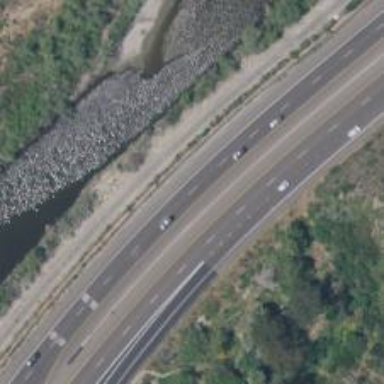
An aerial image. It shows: Trunk highway with expressway features.